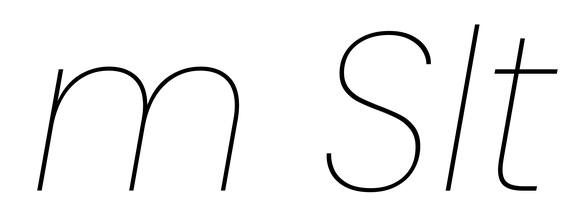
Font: Poppins-ThinItalic